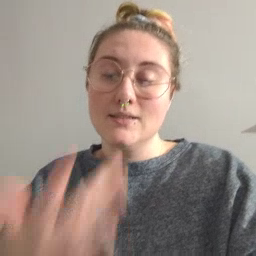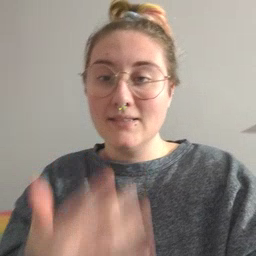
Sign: taste